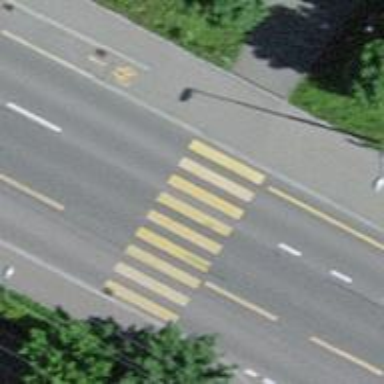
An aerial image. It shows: Marked crossing on the road.